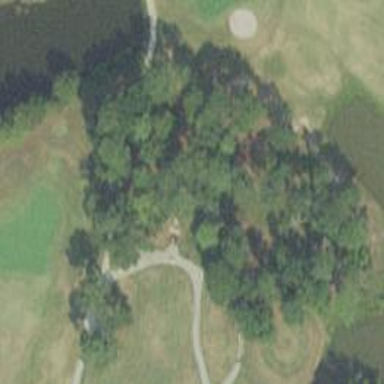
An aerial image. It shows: Path for golf carts.